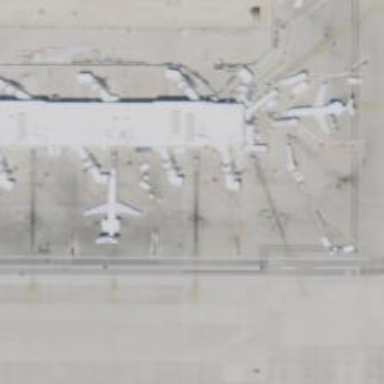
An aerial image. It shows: Airport gate.